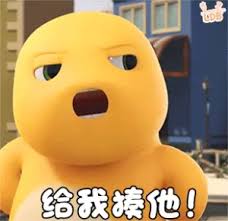
Label: nailong